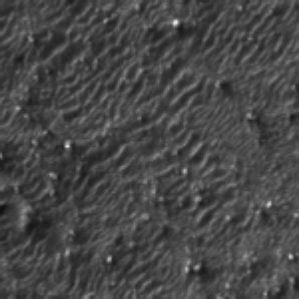
Label: frost